Field crop: maize
Growth stage: 2
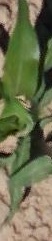
Species: maize